Question: I am attempting to use Twitter Bootstrap input-append search and it's not lining up the text box and the search button. I've grabbed Twitters latest and greatest 2.1 bootstrap from August 20th (grabbed today). so things like "white-space: nowrap;" are already set.
Any ideas?
Code:
'''
<li class="dropdown">
<a class="dropdown-toggle" id="Search" role="button" data-toggle="dropdown" href="#">Search<b class="caret"></b>
</a>
<ul class="dropdown-menu" role="menu" ara-labelledby="Search">
<form class="form-search">
<div class="input-append">
<input type="text" class="search-query">
<button type="submit" class="btn"><i class="icon-search"></i></button>
</div>
</form>
</ul>
</li>
'''
Sample Image:

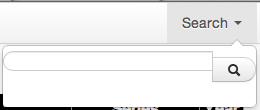
Answer: You are missing a proper doctype declaration. You need '<!DOCTYPE html>' over '<html>', that's what causing the abnormality.
## Tip
I also had a look at <URL>, there are a lot of errors in the markup. Cases of '<div><form></div></form>' which obviously ain't good. I could also spot multiple '<body>' tags along with multiple versions of jquery.
I also think the markup is totally different from what bootstrap offers. Modal markup in a dropdown don't seem to be a proper thing to do.
If you follow the markup provided by <URL>